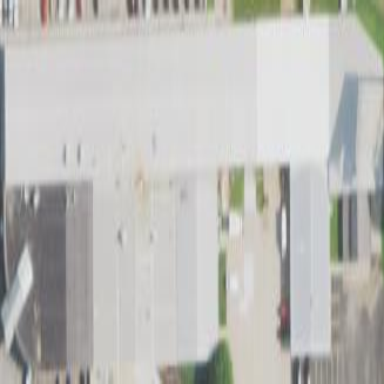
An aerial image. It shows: Commercial building.